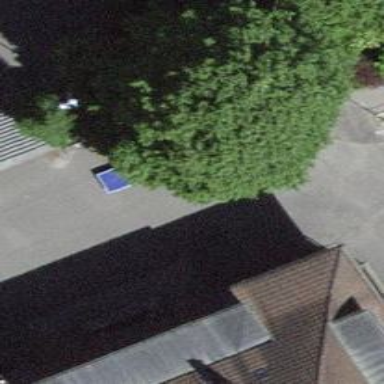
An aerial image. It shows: Bench.